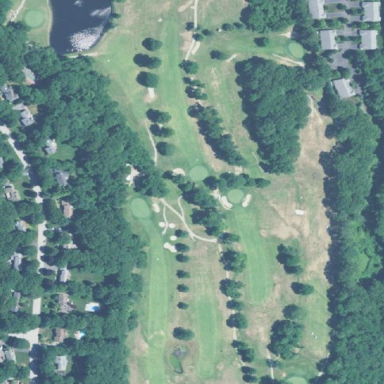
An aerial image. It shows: Golf course.